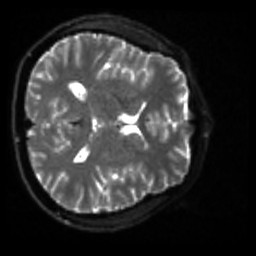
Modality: sbref
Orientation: axial
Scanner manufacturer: siemens
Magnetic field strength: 3 T
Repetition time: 4 s
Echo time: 0.0594 s